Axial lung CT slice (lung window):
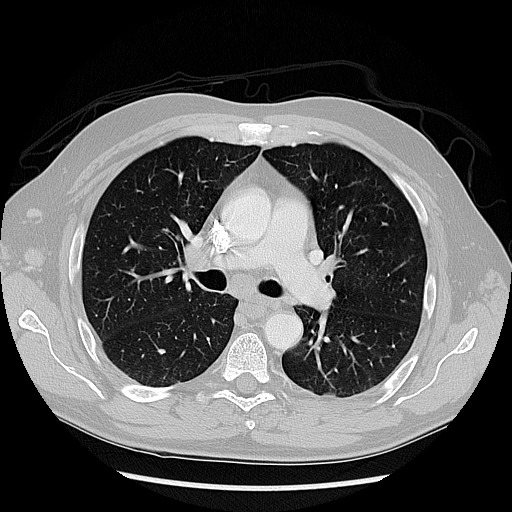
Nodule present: no